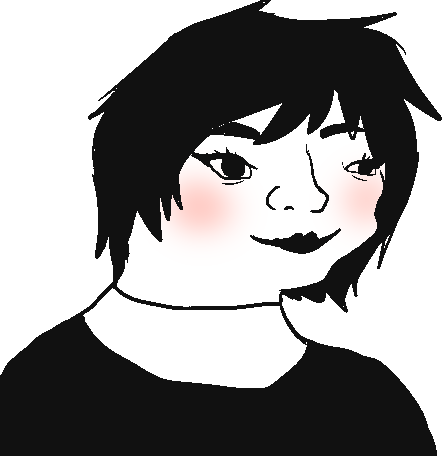
Label: 5_Arthoe